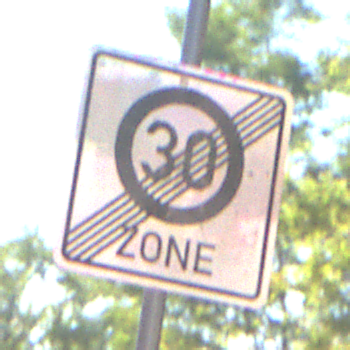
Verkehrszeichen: EndeZone30
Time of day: MorningAfternoon
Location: Outdoor (Nature)
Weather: Clear
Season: Summer
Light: Natural